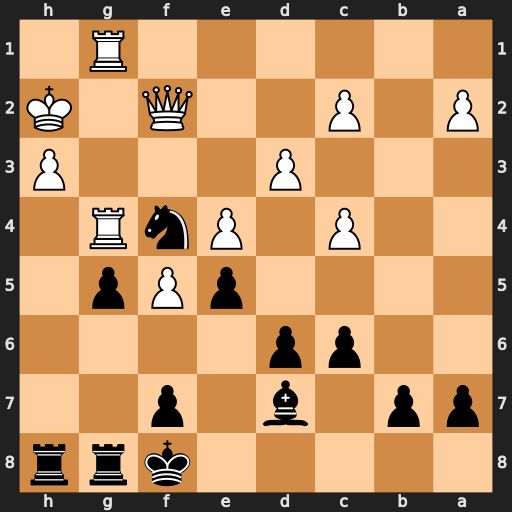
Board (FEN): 5krr/pp1b1p2/2pp4/4pPp1/2P1PnR1/3P3P/P1P2Q1K/6R1
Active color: b
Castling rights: -
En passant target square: -
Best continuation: Rxh3#